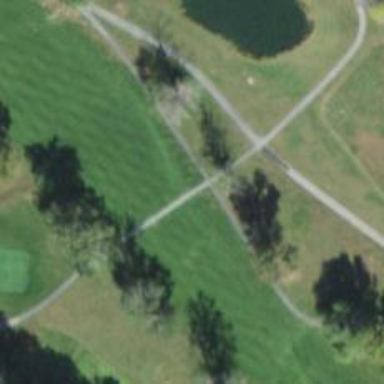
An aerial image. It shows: Golf hole.